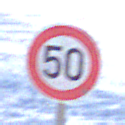
Verkehrszeichen: Geschwindigkeit50
Umgebung: Outdoor, Nature
Tageszeit: MorningAfternoon
Wetter: PartlyCloudy
Licht: Natural
Jahreszeit: Winter
Kontrast: HighContrast